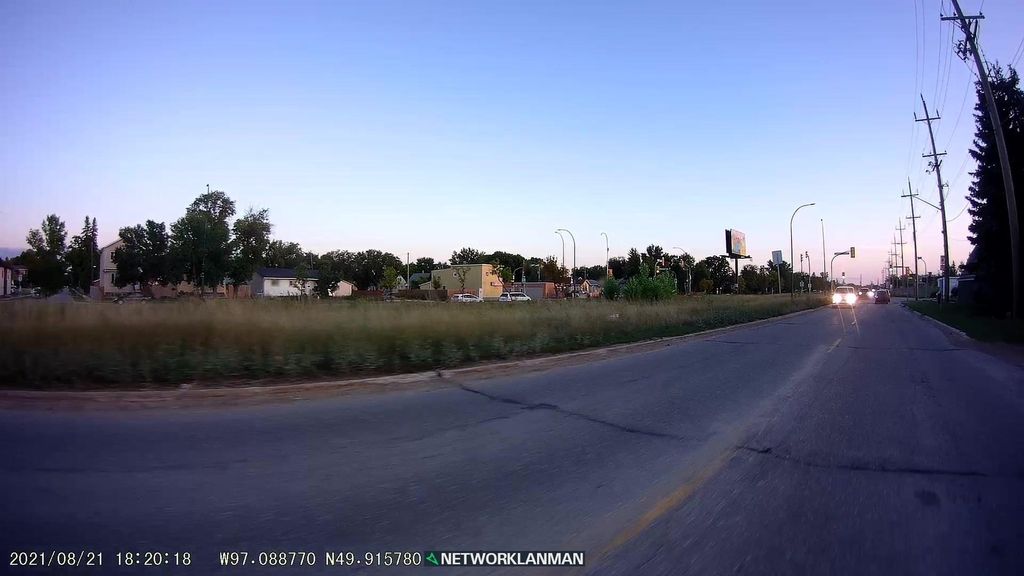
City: winnipeg